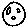
Label: moon